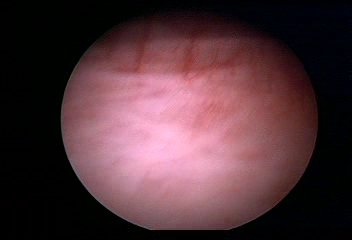
Modality: WLC
Class: Normal mucosa
Bladder cancer association: No